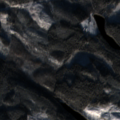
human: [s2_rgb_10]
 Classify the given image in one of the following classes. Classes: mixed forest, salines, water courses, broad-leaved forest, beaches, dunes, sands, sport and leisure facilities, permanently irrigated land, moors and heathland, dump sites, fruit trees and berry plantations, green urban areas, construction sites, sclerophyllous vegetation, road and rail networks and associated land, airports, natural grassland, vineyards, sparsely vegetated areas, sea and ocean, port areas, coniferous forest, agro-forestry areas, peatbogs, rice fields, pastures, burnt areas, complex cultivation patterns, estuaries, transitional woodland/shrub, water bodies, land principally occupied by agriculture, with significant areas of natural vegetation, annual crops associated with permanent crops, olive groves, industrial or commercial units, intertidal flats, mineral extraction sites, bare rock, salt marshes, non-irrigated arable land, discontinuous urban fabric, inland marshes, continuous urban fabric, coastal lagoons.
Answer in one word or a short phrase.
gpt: coniferous forest, mixed forest, transitional woodland/shrub